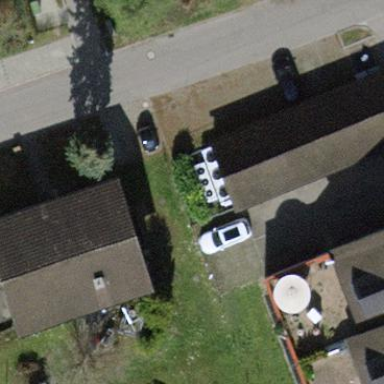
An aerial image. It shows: Group of garages.